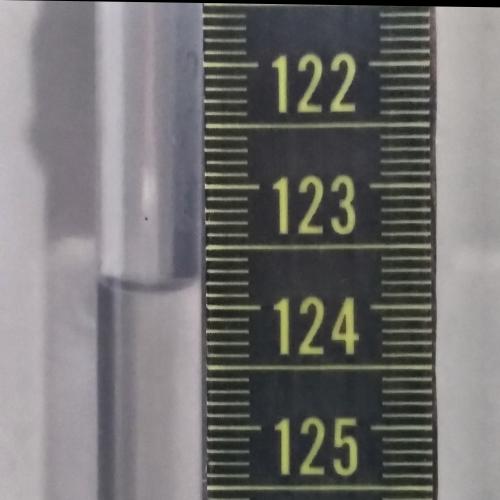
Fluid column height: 123.8 cm